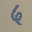
Label: 6